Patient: sex F, age 89
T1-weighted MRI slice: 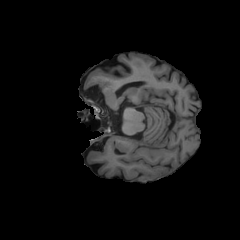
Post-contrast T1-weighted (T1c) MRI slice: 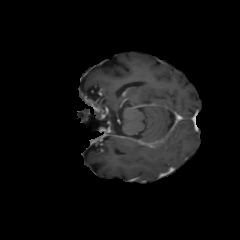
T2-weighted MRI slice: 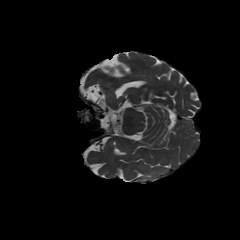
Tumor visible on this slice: no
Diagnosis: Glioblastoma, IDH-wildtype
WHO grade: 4